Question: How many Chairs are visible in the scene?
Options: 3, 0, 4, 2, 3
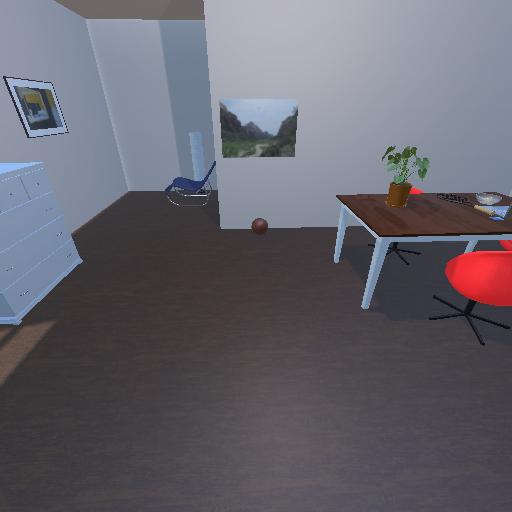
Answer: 3